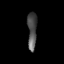
Tissue: prostate
Cell type: T cells
Senescence score: 0.7315
Nuclear area (px): 341
Mean DAPI intensity: 81.54